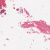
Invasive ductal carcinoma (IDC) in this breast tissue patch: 0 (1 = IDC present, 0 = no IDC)